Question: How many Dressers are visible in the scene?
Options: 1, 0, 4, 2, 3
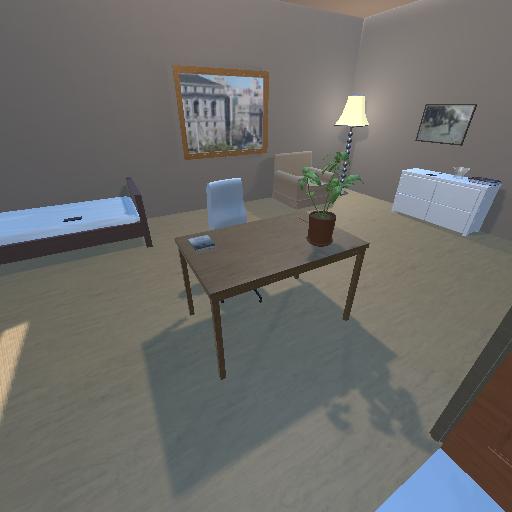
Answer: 1